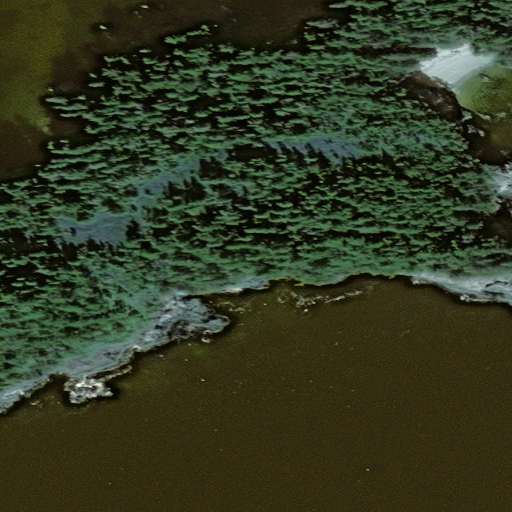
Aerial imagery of cape in Alaska named Granite Point containing only unknown